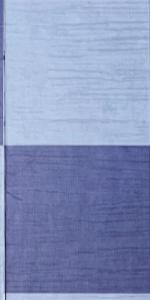
Label: Empty